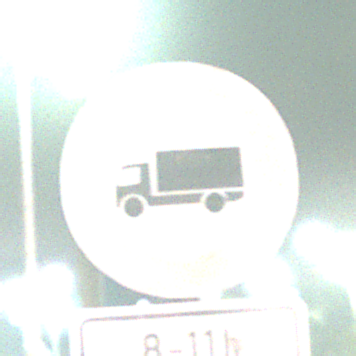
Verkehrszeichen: VerbotFuerKraftfahrzeugeUeberDreiKommaFuenfTonnen
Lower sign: ZeitangabenOhneBeschraenkungAufWochentage2
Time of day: Night
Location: Outdoor (Urban)
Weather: PartlyCloudy
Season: NotSpecified
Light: Artificial